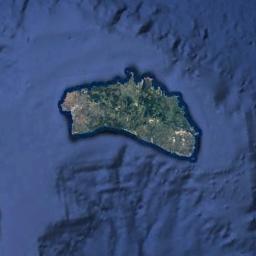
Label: island